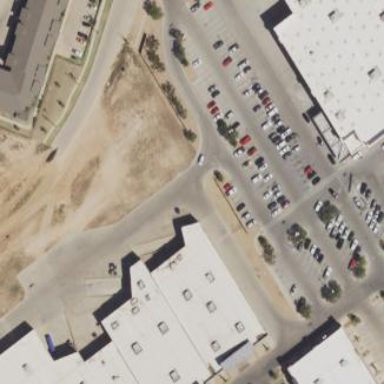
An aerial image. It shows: Retail building.